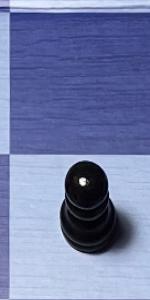
Label: Pawn_Black